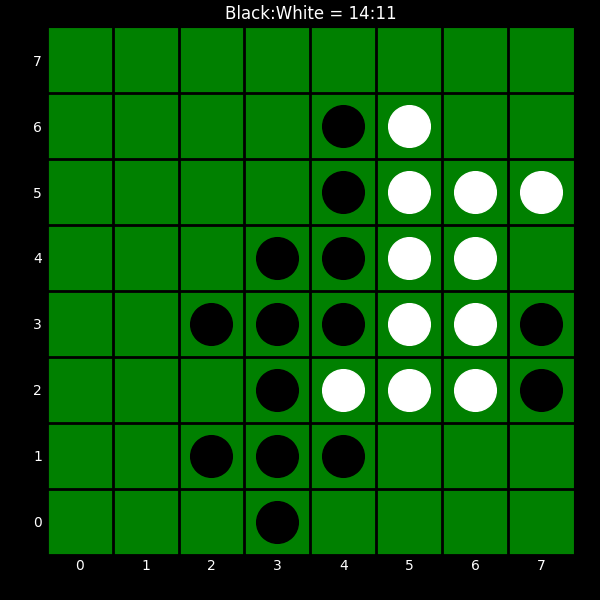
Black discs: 14
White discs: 11